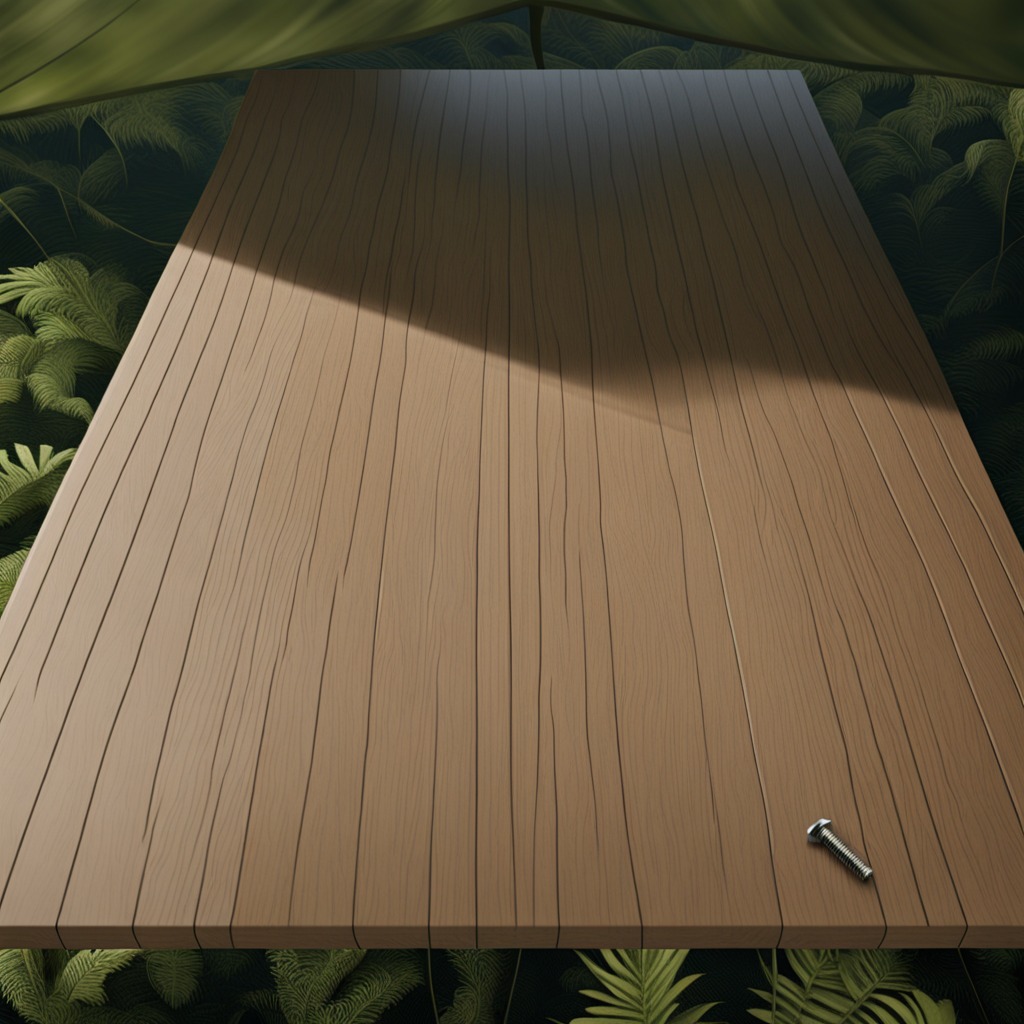
A metal screw is lying on the wooden table.